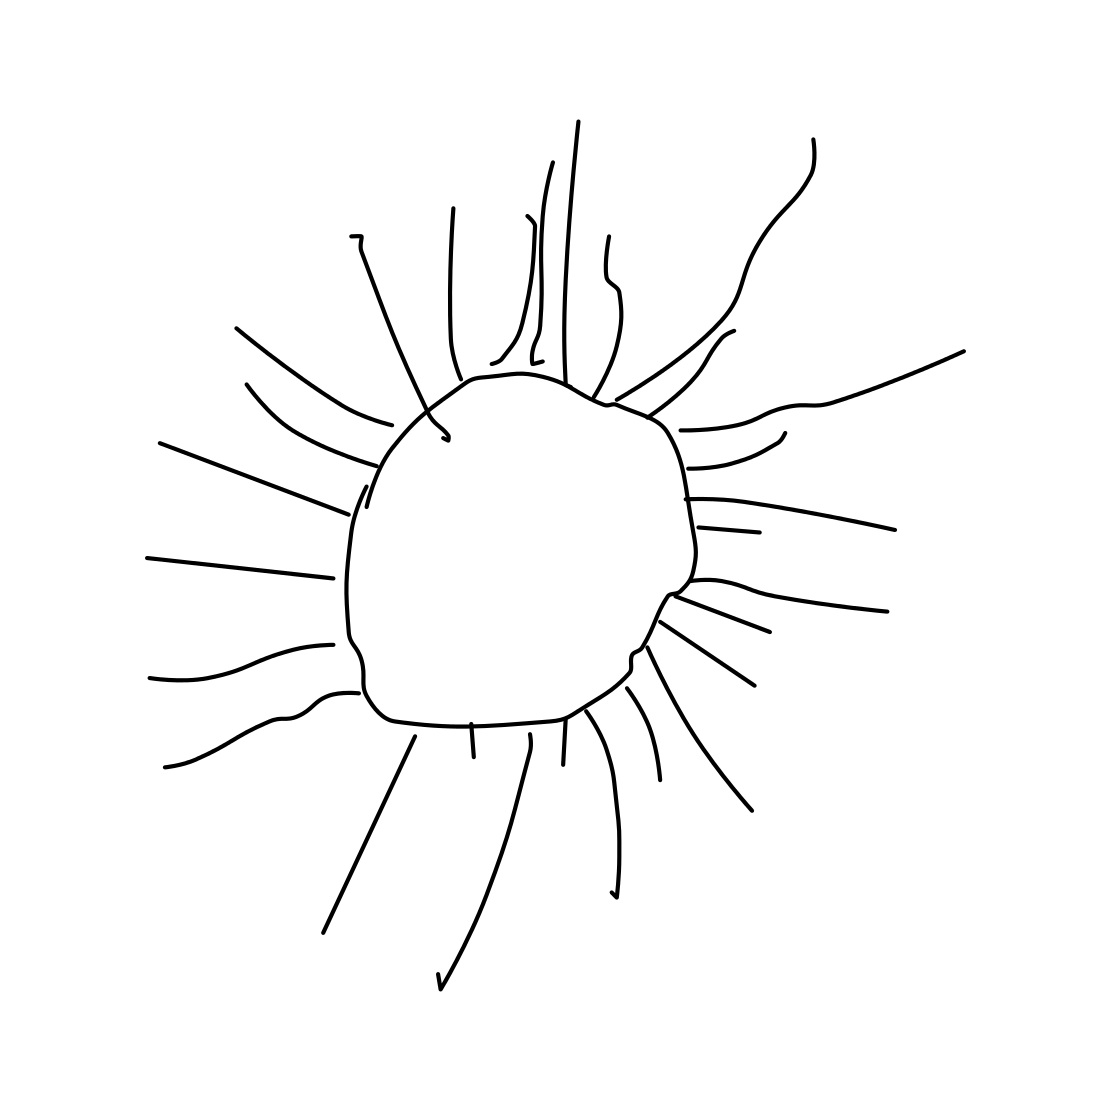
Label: sun